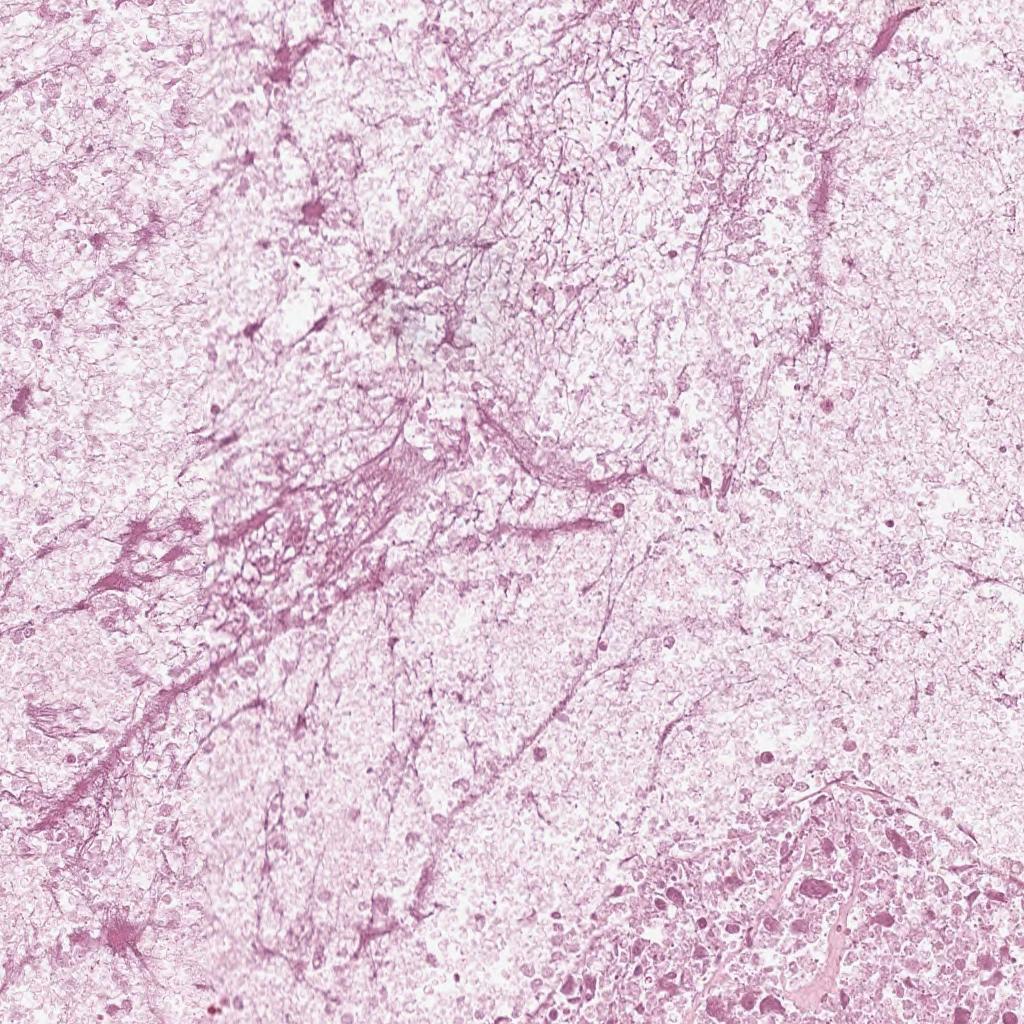
Label: Non-Viable-Tumor